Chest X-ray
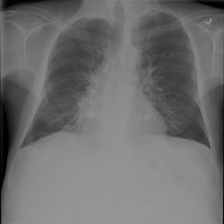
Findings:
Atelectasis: negative
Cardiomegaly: negative
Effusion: negative
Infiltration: negative
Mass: negative
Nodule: negative
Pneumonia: negative
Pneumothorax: negative
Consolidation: negative
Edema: negative
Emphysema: negative
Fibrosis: negative
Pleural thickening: negative
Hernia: negative